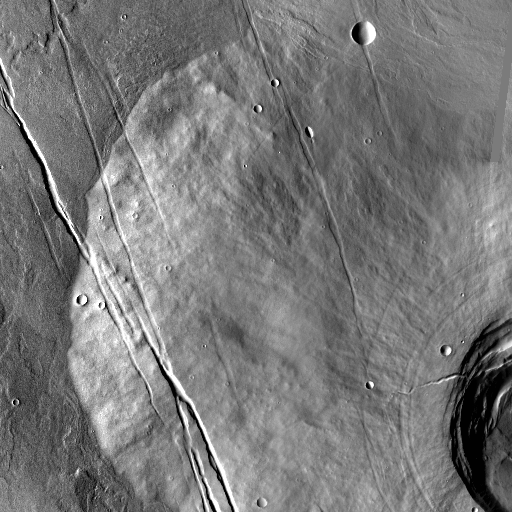
Crater classes present: Background, Other